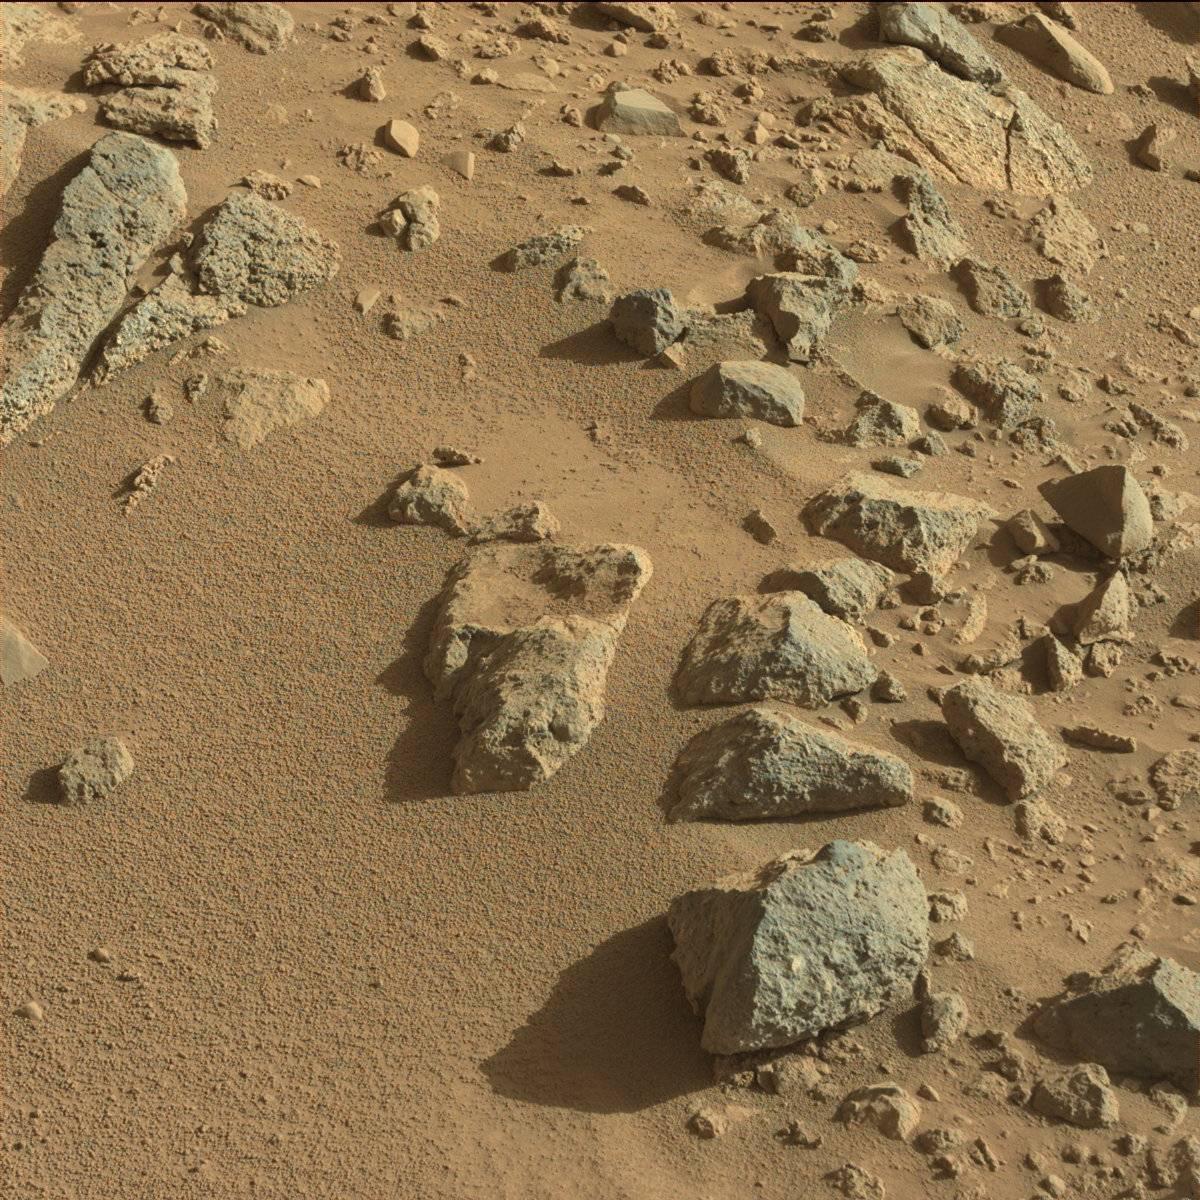
Terrain classes present: Bedrock, Rock, Sand / Soil